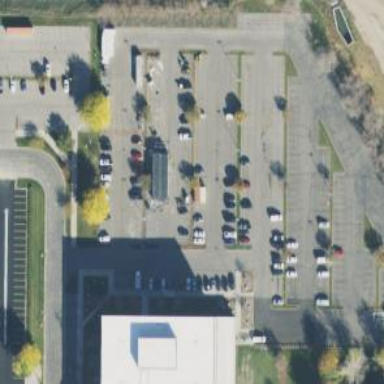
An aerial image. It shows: Parking space is available.